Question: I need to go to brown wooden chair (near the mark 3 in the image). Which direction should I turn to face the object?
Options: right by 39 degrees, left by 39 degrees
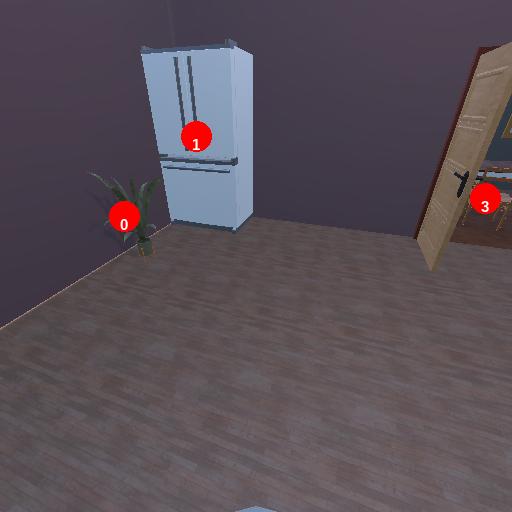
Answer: right by 39 degrees